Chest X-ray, PA view. Patient: 42 years old, sex F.
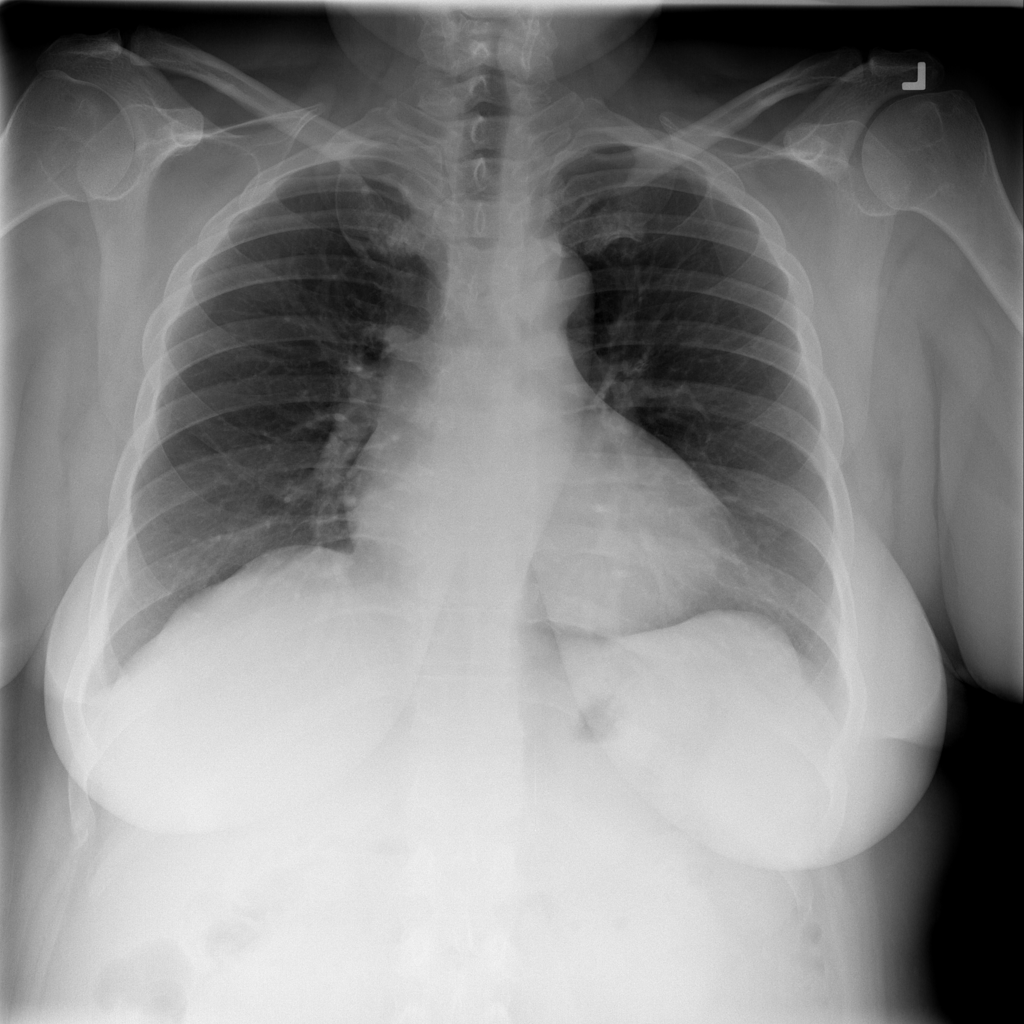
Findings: Cardiomegaly